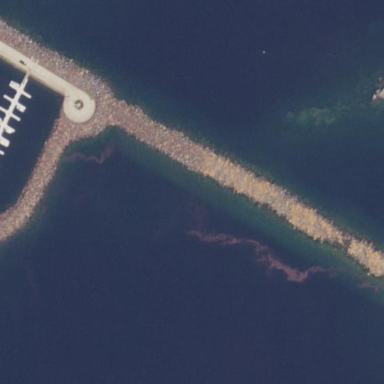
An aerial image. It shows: Breakwater constructed of rocks.